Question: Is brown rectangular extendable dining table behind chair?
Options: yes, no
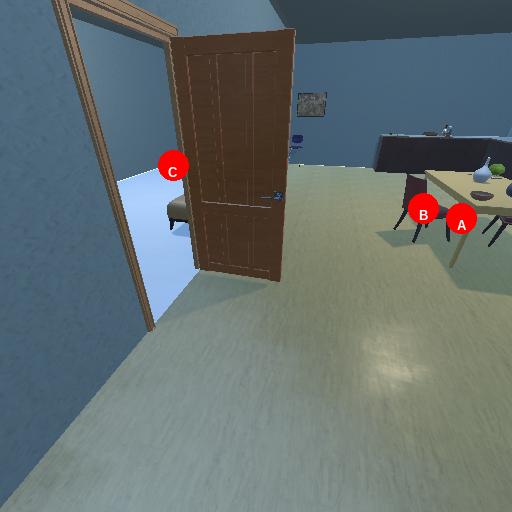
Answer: yes